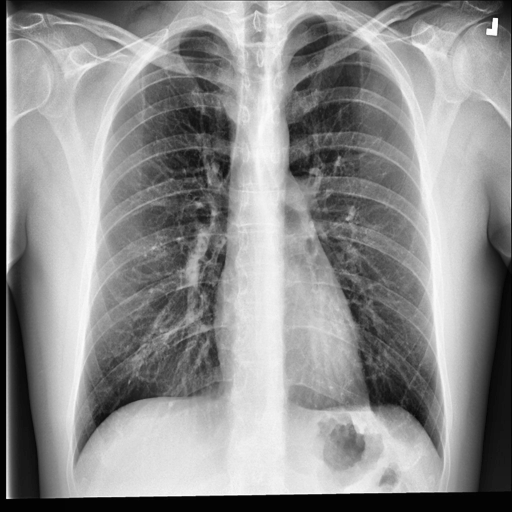
Finding: NORMAL